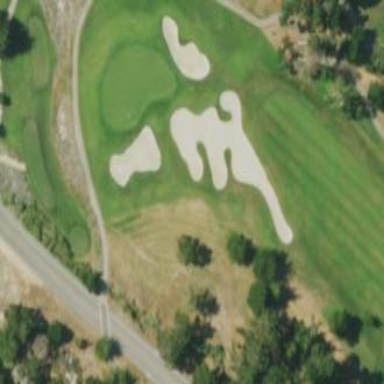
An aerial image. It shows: Sand bunker on golf course.